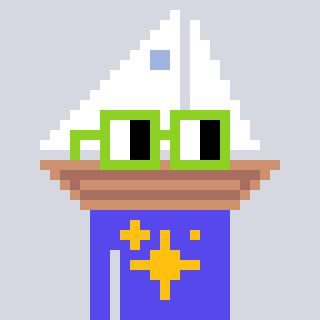
a pixel art character with square light green glasses, a sailboat-shaped head and a computerblue-colored body on a cool background